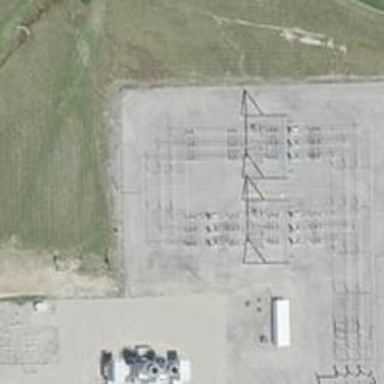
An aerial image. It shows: Switch for power supply.